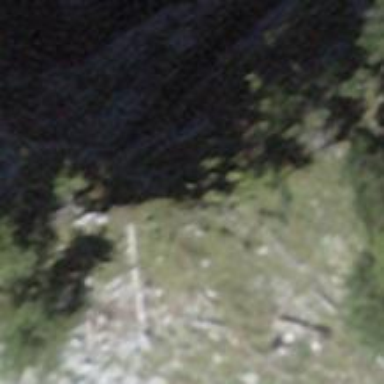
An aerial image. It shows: Cliff in nature.